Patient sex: M
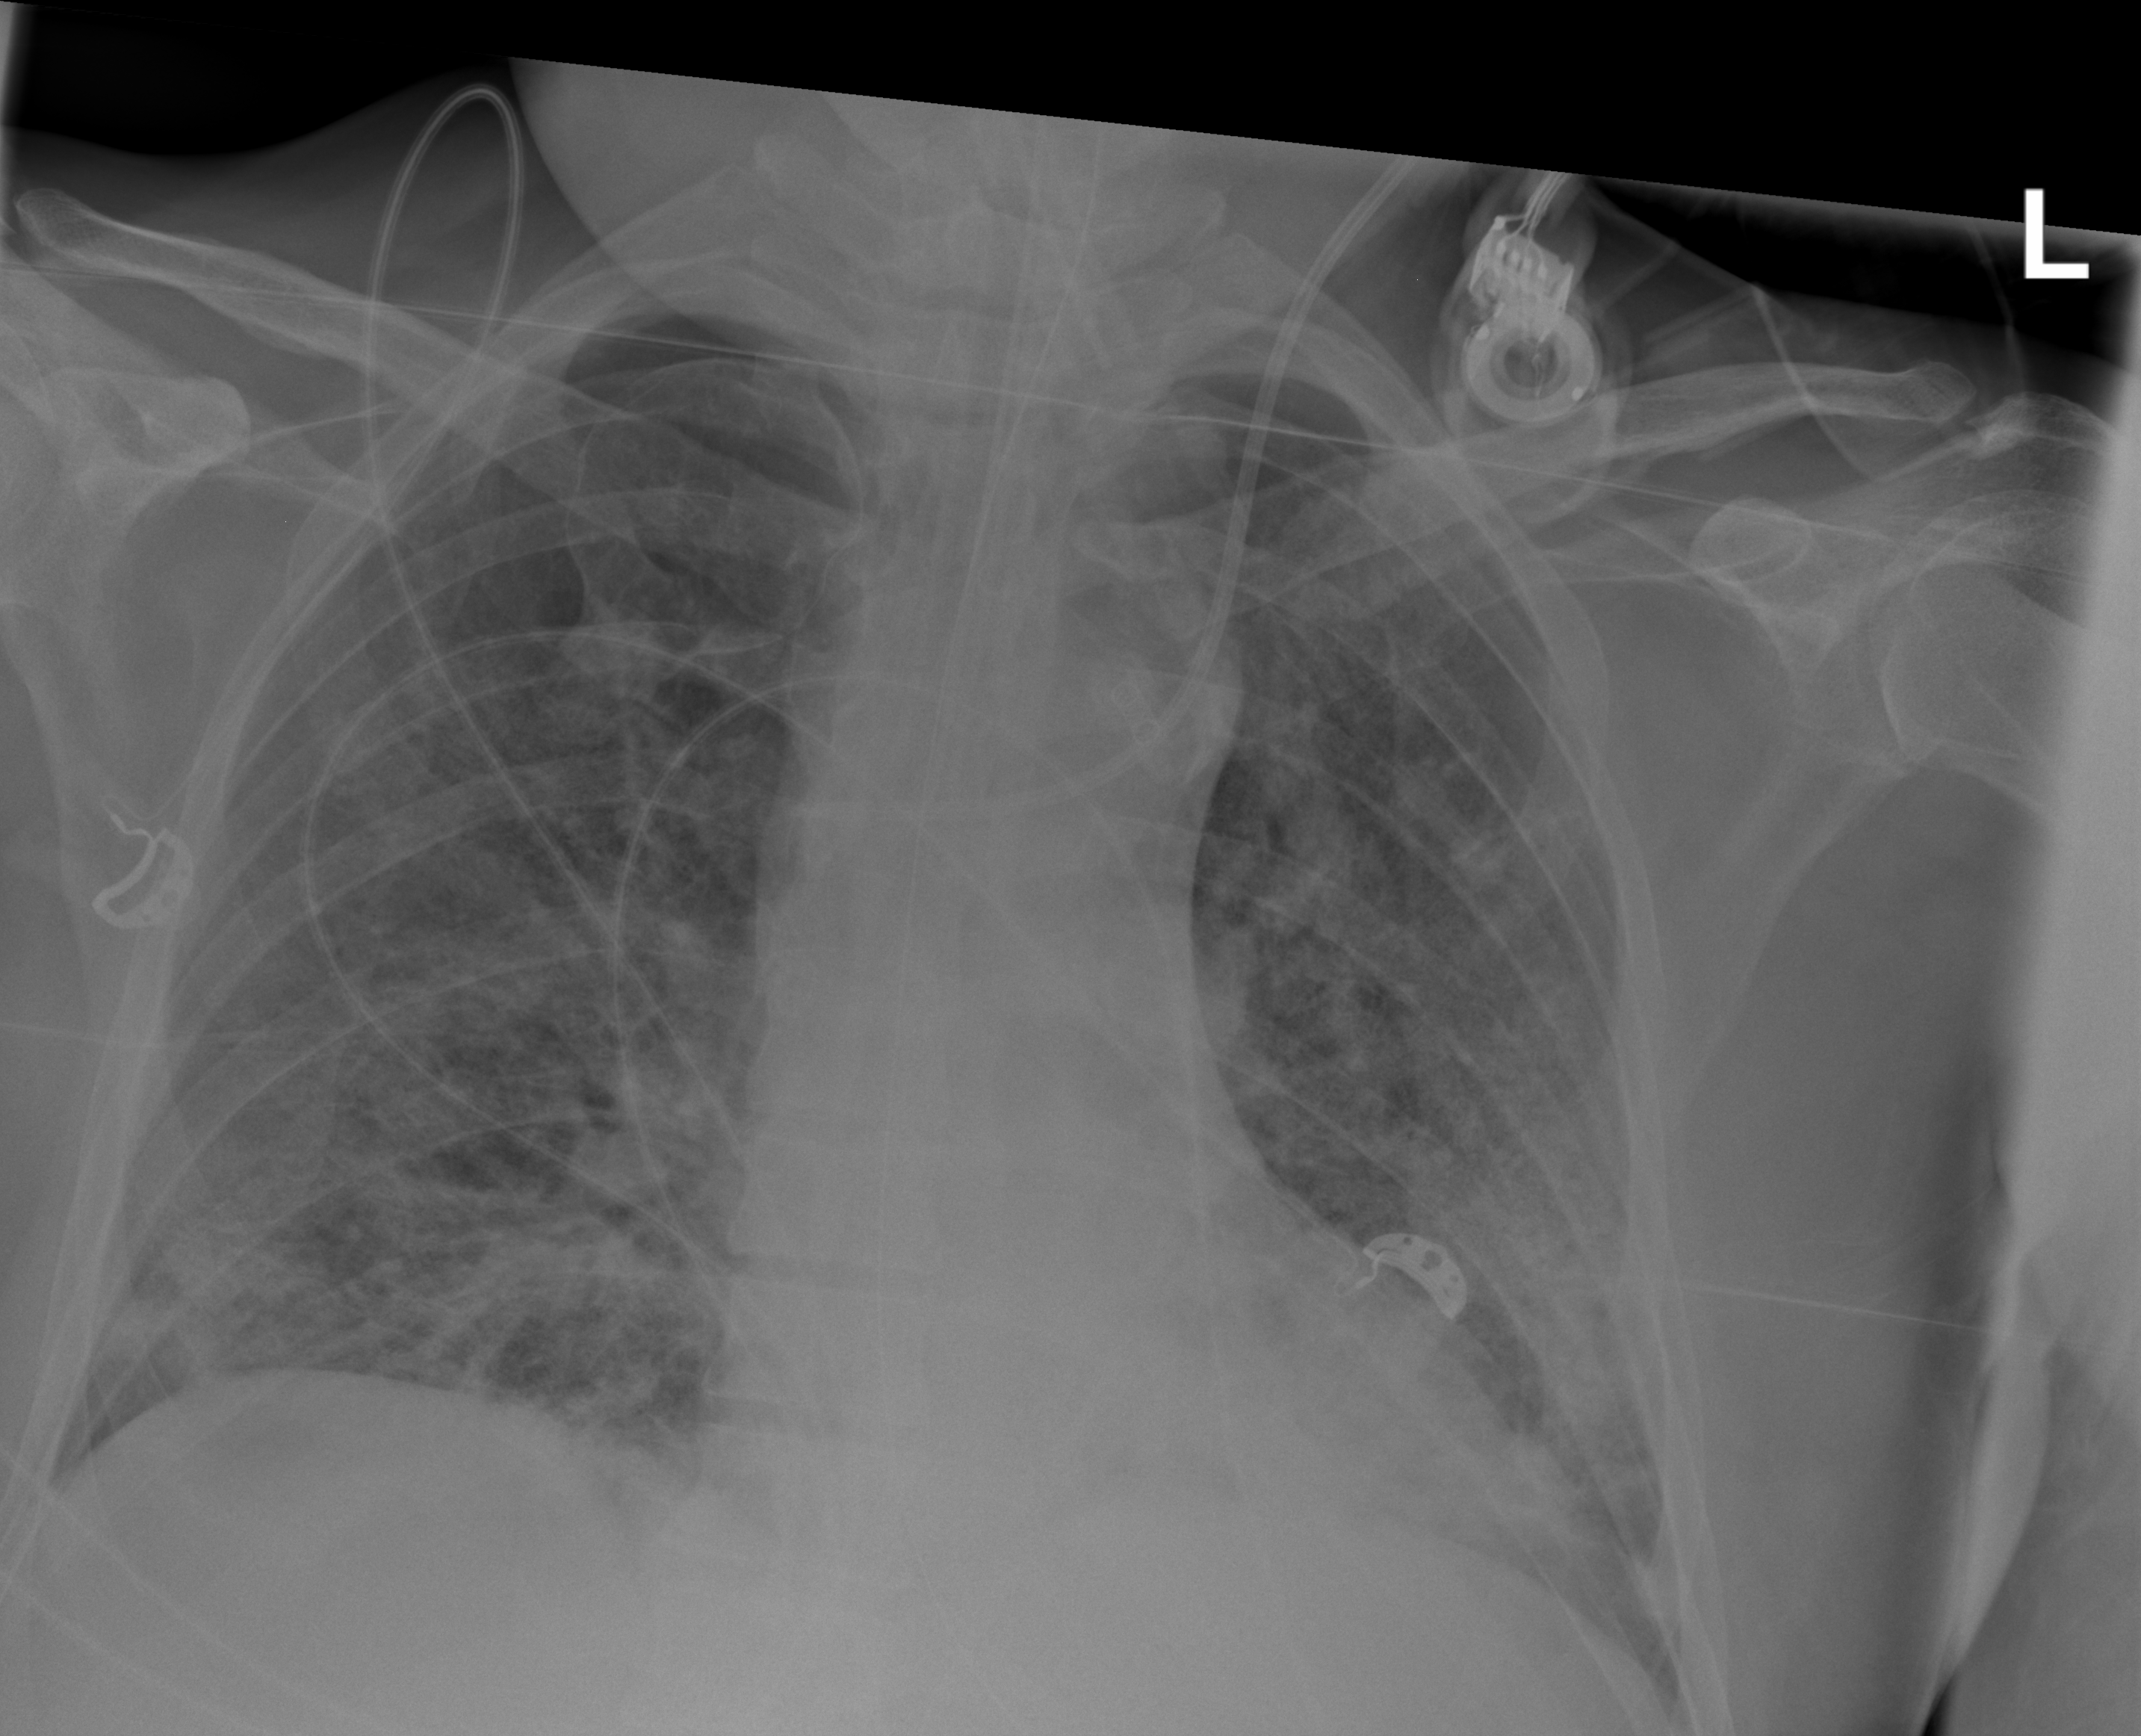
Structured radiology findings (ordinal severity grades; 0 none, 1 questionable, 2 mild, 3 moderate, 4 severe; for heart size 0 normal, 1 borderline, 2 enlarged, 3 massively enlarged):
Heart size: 0
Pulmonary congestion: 2
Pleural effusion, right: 0
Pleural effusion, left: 0
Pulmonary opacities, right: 3
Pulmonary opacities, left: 3
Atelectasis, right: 2
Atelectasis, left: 2